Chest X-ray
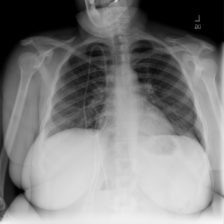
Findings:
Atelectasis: negative
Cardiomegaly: negative
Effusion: negative
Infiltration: negative
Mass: negative
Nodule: negative
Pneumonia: negative
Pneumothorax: negative
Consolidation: negative
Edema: negative
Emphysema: negative
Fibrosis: negative
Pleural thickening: negative
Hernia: negative